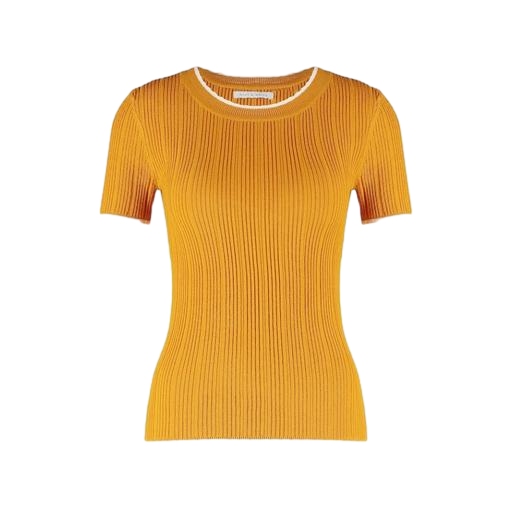
molly ringer tee, yellow classic ringer tee, natural t-shirt rib colourblock, white background